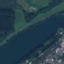
Land use / land cover: River